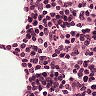
Metastatic tissue present: no